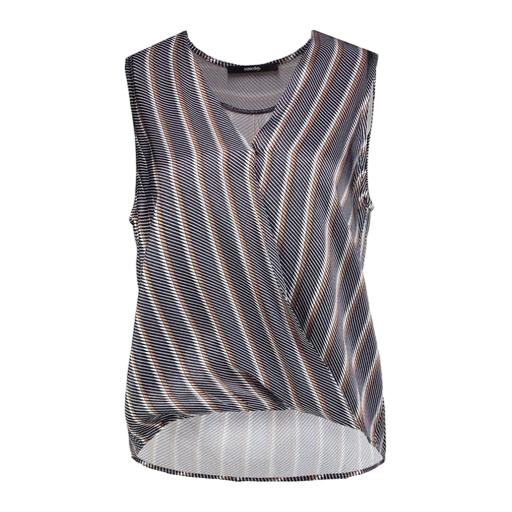
multicolor v-neck top only macy, multicolor drape front v-neck sleeveless blouse, multicolor sleeveless v-neck drape front blouse, white background